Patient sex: M
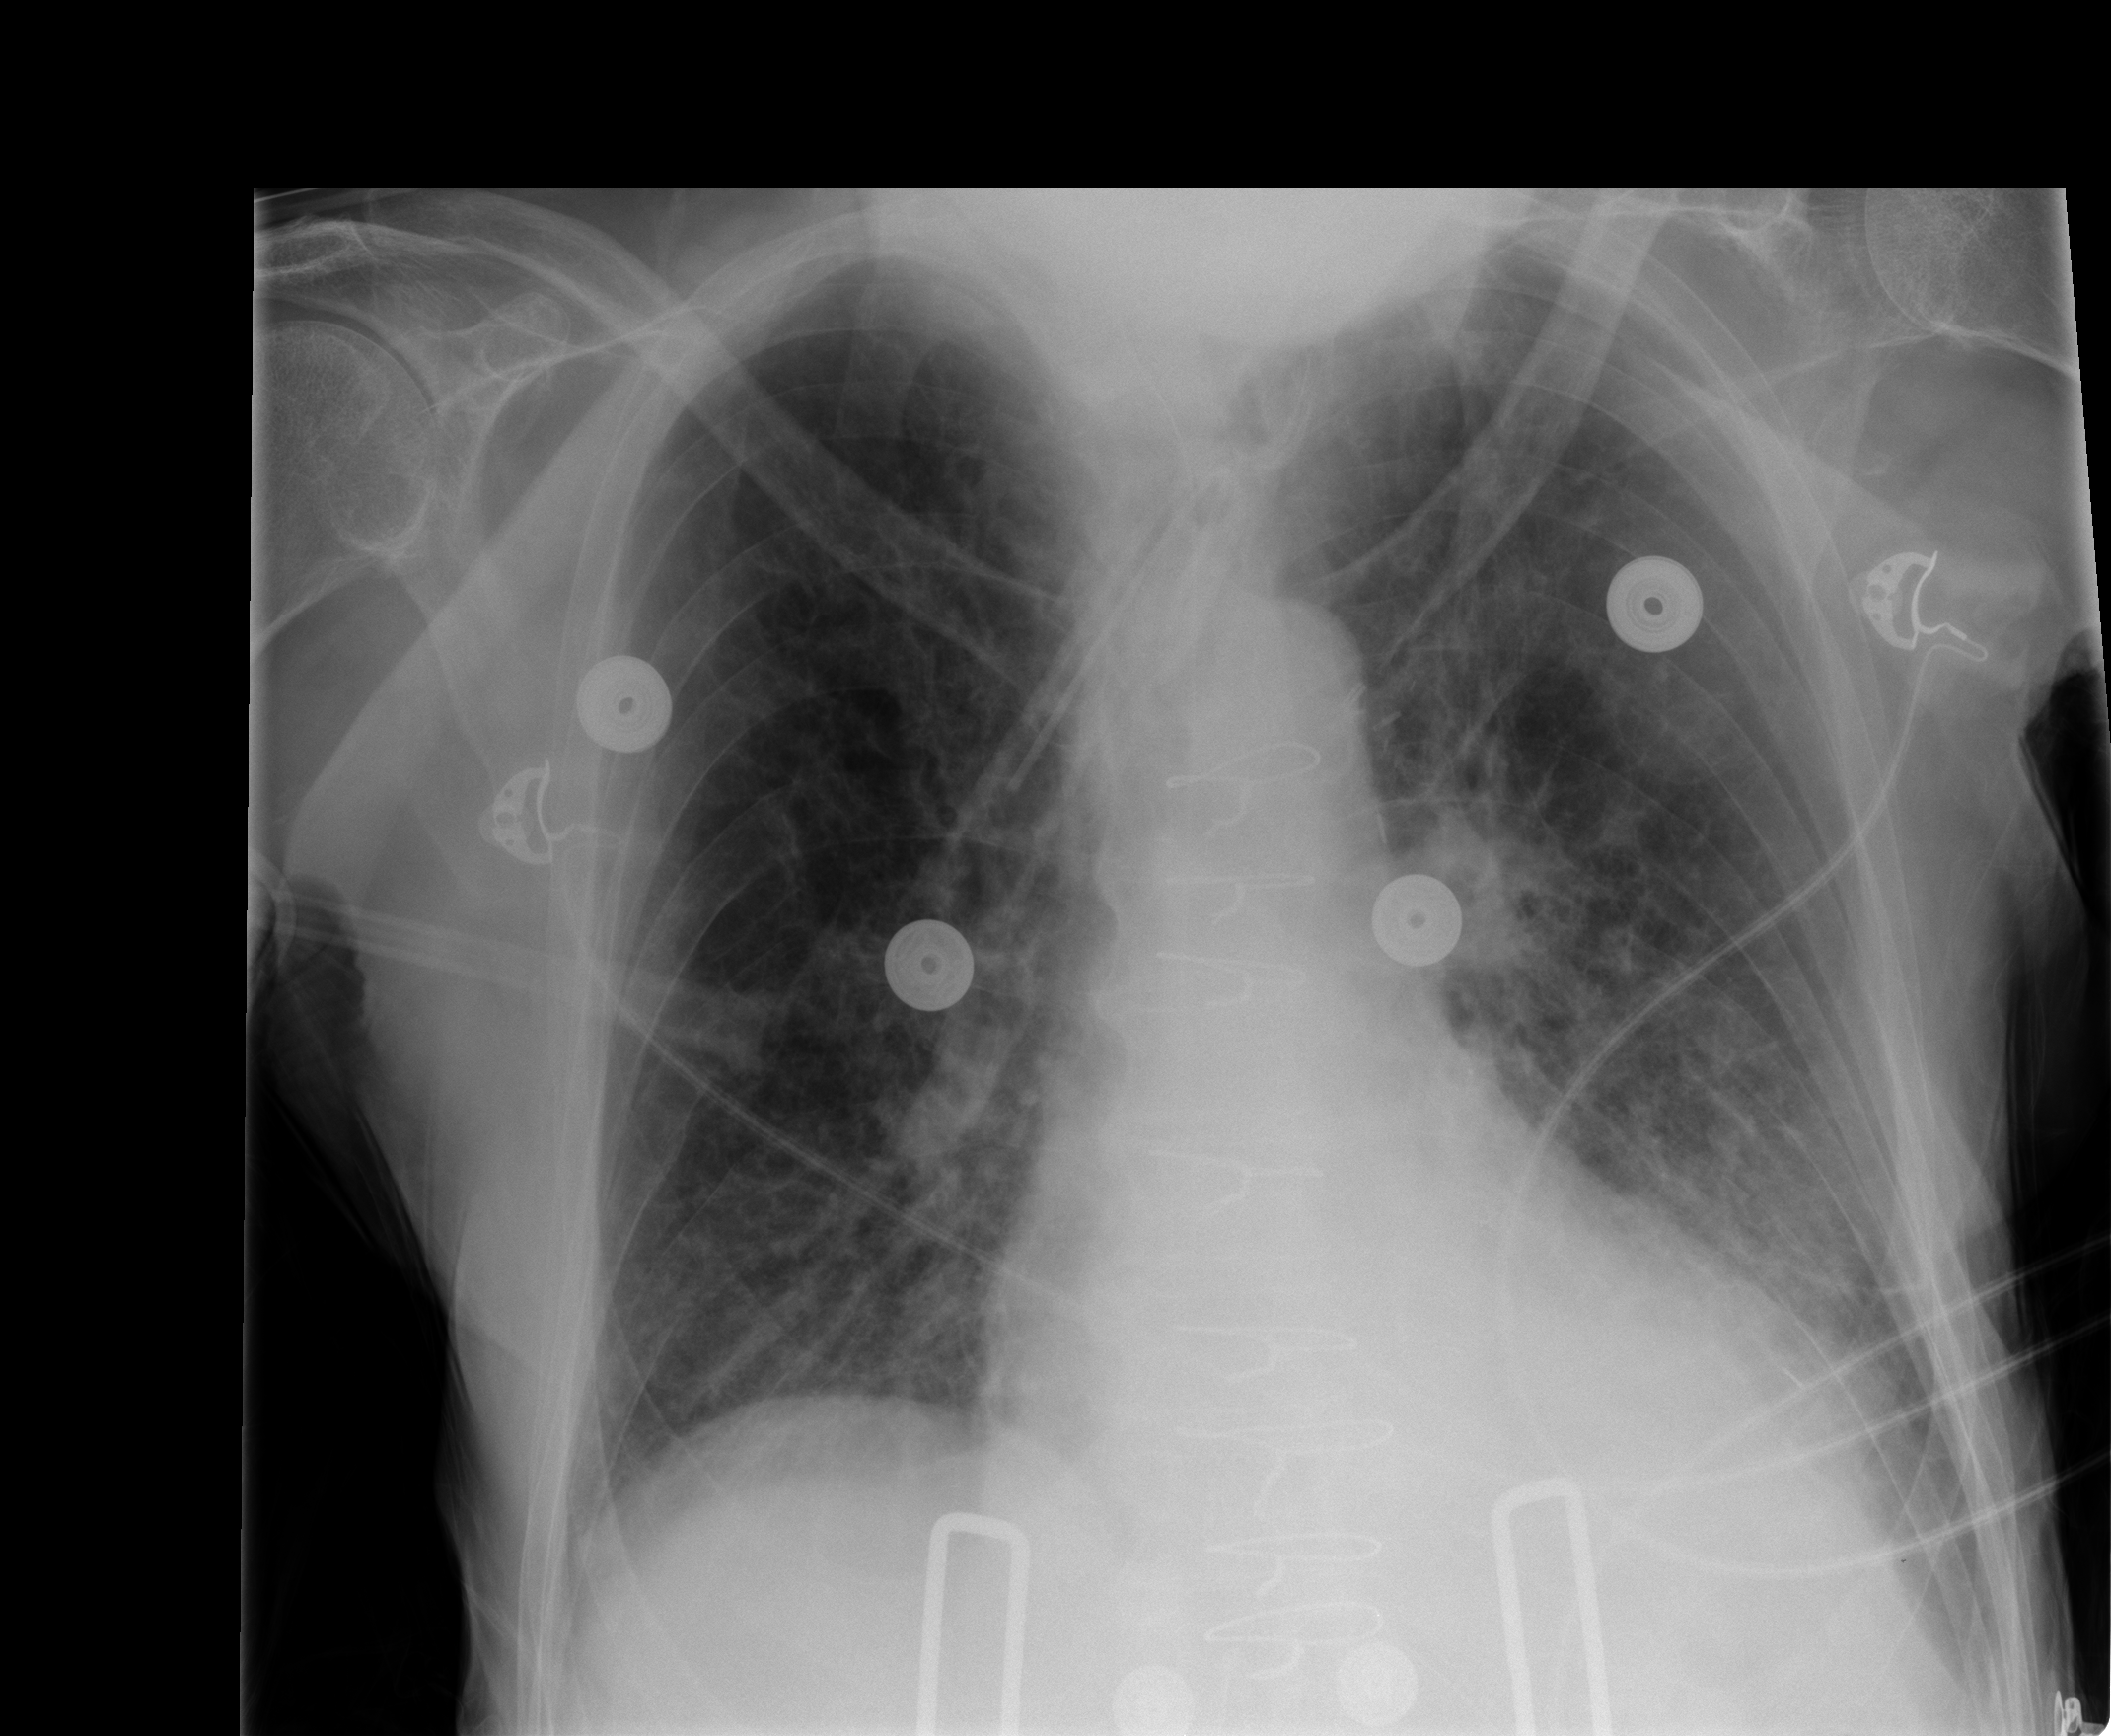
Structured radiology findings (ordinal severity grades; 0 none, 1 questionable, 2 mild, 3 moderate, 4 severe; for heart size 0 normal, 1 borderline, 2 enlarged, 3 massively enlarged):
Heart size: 2
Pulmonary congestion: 2
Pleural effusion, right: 0
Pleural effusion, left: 0
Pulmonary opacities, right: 0
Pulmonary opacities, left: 1
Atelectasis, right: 0
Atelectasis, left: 2